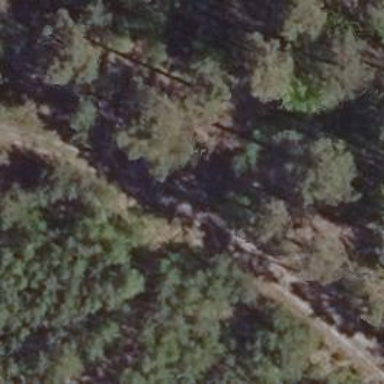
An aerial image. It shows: Track with grade 5 tracktype.